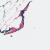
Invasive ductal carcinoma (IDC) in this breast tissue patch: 0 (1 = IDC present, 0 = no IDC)